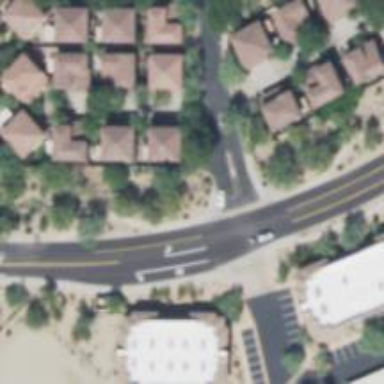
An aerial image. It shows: Solid stop line on the road marking.